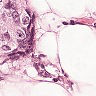
Metastatic tissue present: yes